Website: bh-photo
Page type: billing-address
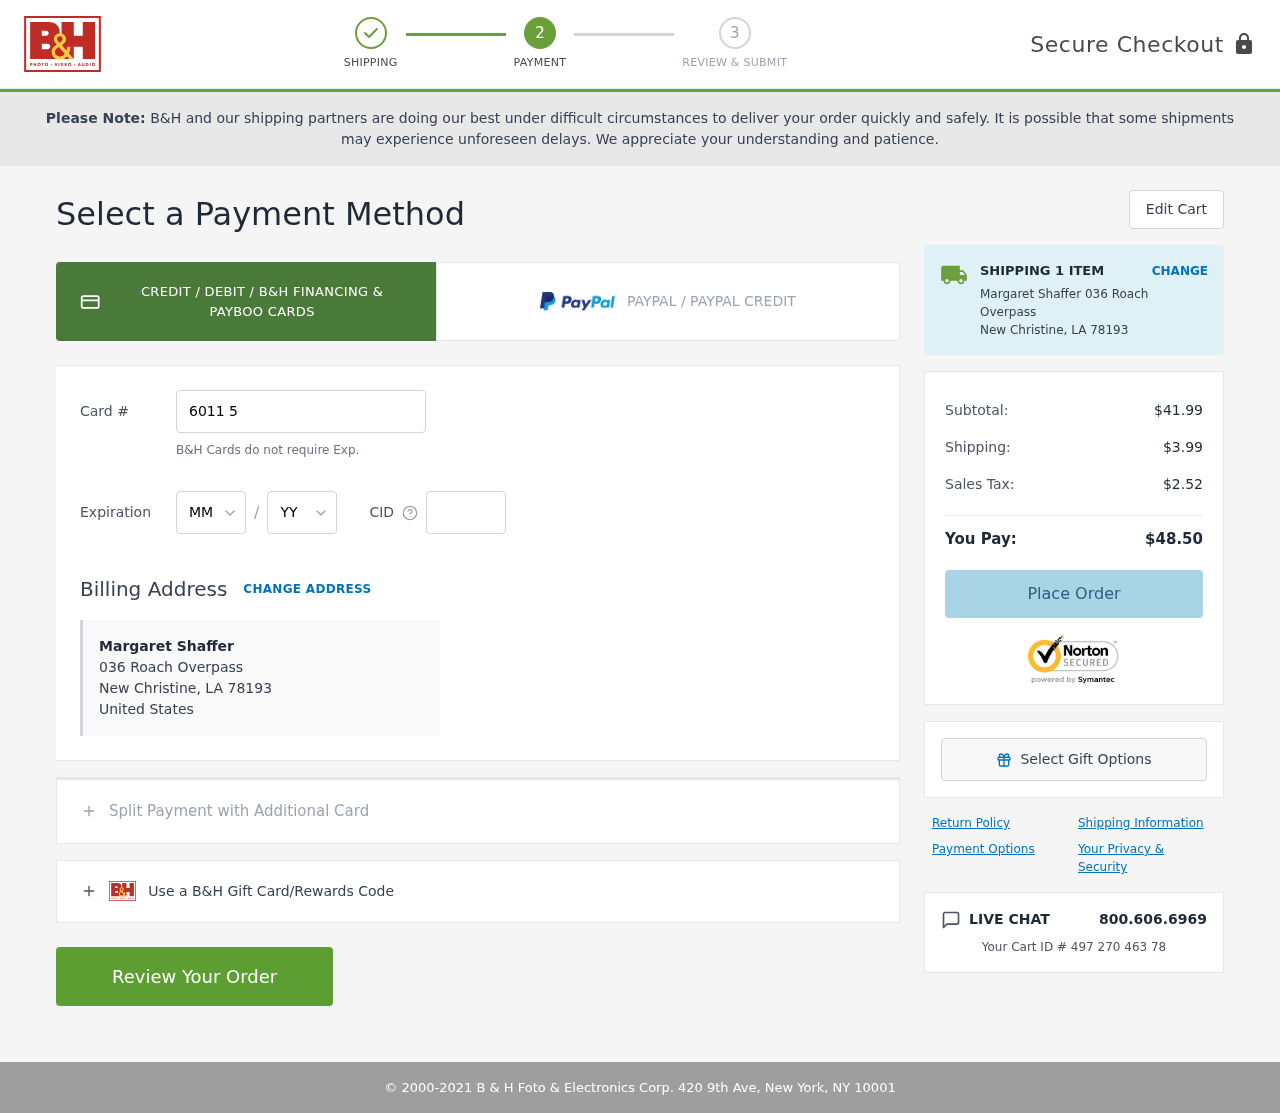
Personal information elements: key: PII_CARD_CVV
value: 264
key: PII_CARD_EXPIRY_MONTH
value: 01
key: PII_CARD_EXPIRY_YEAR
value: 26
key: PII_CARD_NUMBER
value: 6011 5054 5432 4585
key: PII_CITY
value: New Christine
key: PII_COUNTRY
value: United States
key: PII_FULLNAME
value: Margaret Shaffer
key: PII_POSTCODE
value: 78193
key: PII_STATE_ABBR
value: LA
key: PII_STREET
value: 036 Roach Overpass
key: PII_FULLNAME2
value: Margaret Shaffer
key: PII_STREET2
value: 036 Roach Overpass
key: PII_CITY_STATE_ZIP2
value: New Christine, LA
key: PII_POSTCODE2
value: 78193
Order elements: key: ORDER_NUM_ITEMS
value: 1
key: ORDER_SUBTOTAL
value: $41.99
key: ORDER_SHIPPING_COST
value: $3.99
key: ORDER_TAX
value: $2.52
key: ORDER_TOTAL
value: $48.50
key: ORDER_ID
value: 497 270 463 78